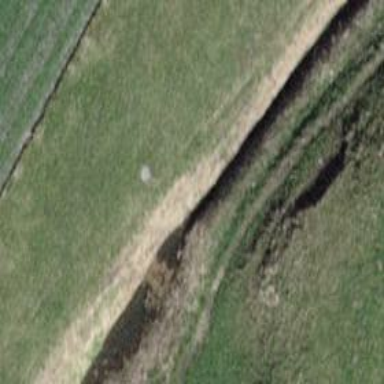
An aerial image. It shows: Drain that serves as waterway.